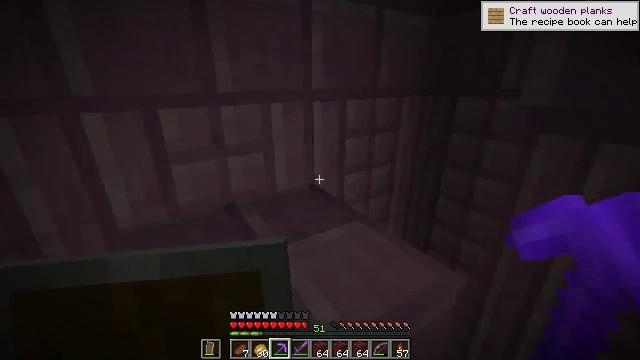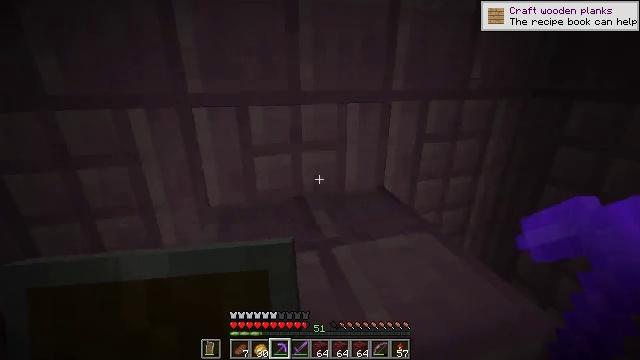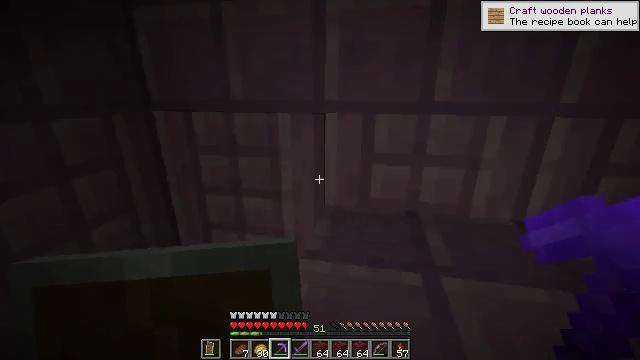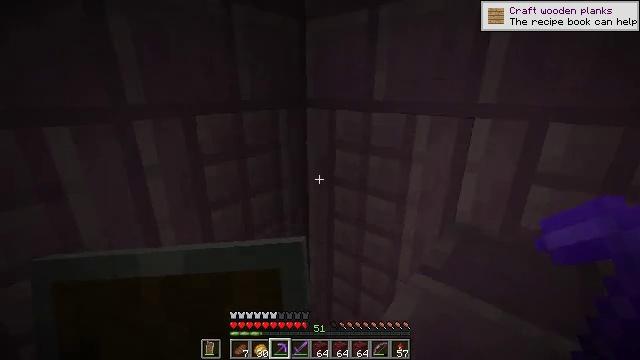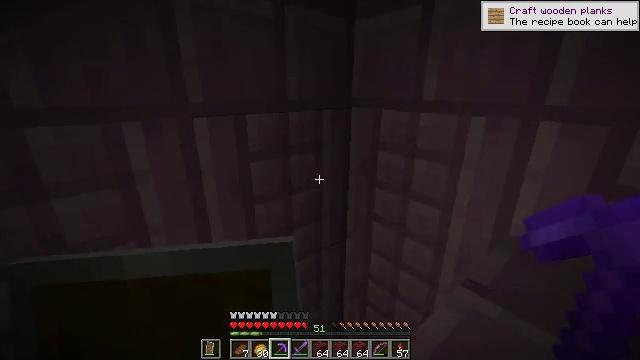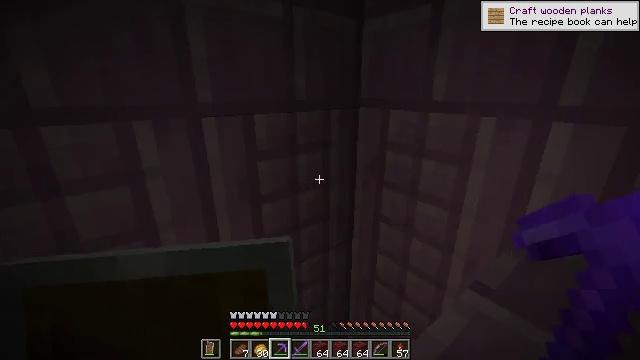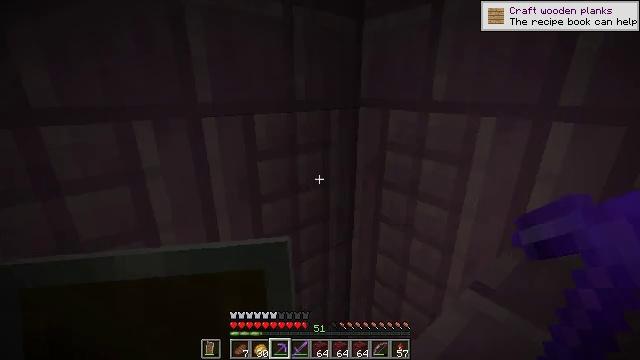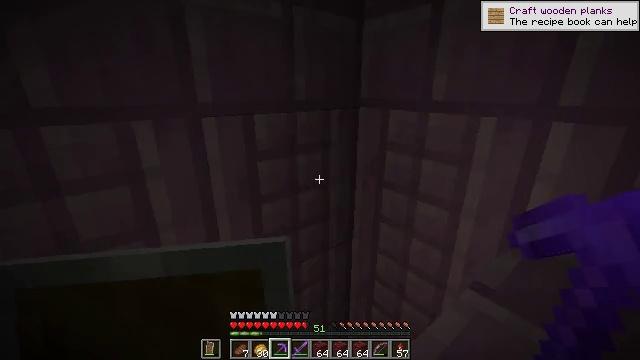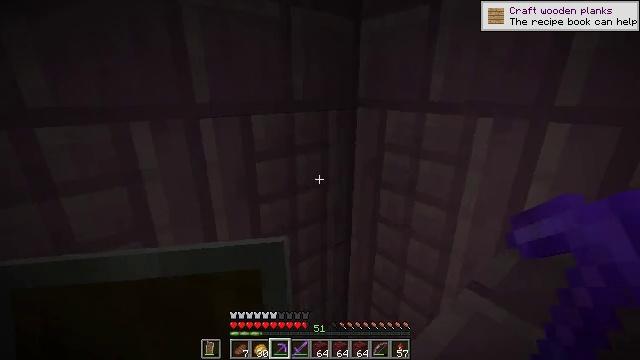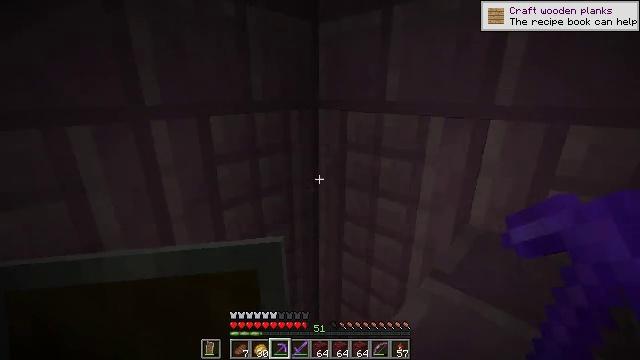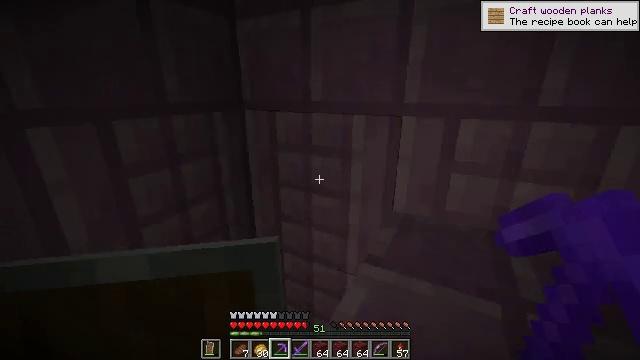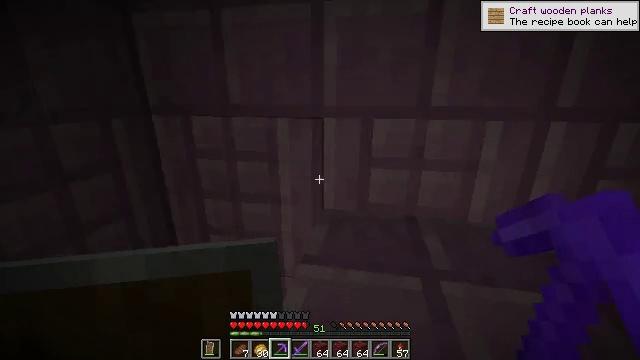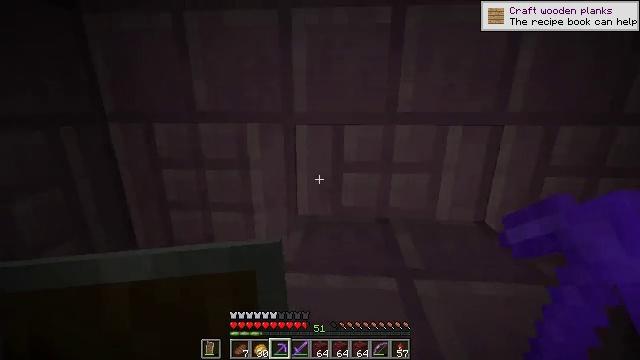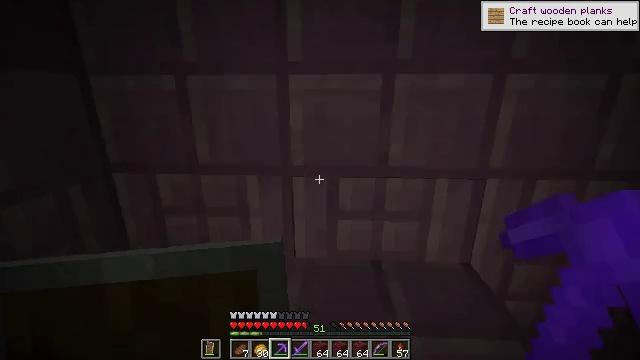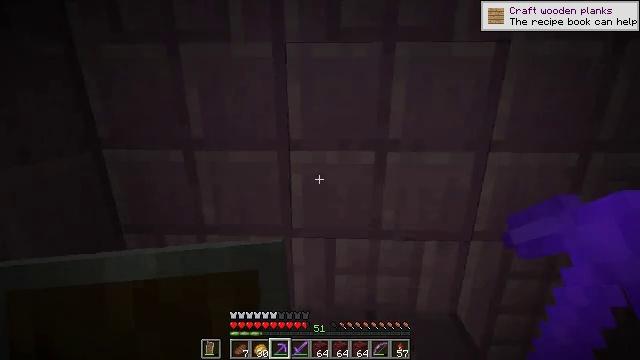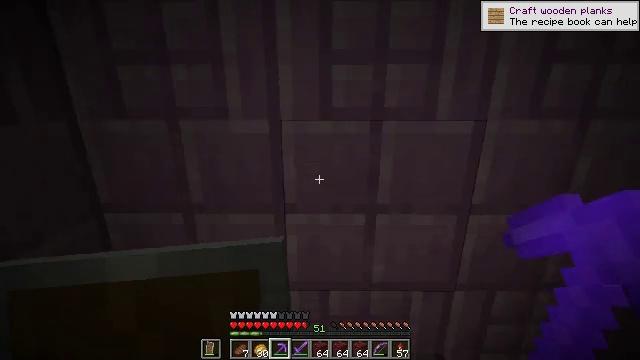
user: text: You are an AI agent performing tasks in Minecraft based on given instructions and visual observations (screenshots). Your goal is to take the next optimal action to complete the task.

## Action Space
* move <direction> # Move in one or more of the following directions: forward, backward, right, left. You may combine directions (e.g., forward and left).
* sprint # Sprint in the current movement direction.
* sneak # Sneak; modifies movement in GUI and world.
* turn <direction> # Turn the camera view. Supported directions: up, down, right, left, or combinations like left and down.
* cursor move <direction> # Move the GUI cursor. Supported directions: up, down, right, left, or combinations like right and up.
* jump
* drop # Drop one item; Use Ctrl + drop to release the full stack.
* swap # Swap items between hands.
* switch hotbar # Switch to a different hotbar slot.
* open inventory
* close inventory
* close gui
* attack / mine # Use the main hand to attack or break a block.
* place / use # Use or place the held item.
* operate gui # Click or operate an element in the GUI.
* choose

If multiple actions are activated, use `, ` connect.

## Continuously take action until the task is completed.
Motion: motion action
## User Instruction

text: Collect the purpur slab after breaking it.
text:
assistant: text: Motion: turn left
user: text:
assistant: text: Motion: turn left and up
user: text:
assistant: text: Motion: turn left
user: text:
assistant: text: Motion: turn left
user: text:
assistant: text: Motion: turn left
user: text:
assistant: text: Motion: no_op
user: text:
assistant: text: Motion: no_op
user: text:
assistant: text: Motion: no_op
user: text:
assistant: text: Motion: turn right
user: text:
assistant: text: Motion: turn right
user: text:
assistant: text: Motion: turn right
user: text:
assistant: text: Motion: move forward, turn right and up
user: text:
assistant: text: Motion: move forward, turn right, jump
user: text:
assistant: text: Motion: move forward, jump
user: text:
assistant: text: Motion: move forward, turn right, jump
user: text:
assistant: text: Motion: move forward, turn right, jump
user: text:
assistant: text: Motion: move forward, turn right, jump
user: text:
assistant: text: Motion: move forward, turn right, jump
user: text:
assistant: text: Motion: move forward, turn right
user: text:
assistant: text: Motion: move forward
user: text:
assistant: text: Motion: no_op
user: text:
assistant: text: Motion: turn right
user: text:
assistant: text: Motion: turn right
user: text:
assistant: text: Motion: turn right
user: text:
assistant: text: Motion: turn right
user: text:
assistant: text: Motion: turn right
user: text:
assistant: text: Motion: turn left and up
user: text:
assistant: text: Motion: turn left
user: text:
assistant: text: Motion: turn left
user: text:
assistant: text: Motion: no_op